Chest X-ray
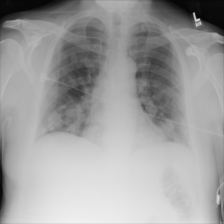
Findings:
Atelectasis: negative
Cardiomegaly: negative
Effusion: negative
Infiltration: negative
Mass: negative
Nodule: positive
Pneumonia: negative
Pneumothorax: negative
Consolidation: negative
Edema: negative
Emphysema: negative
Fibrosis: negative
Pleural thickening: negative
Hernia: negative